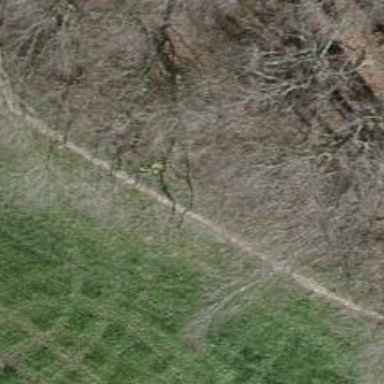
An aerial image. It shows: Track road with grade3 tracktype.